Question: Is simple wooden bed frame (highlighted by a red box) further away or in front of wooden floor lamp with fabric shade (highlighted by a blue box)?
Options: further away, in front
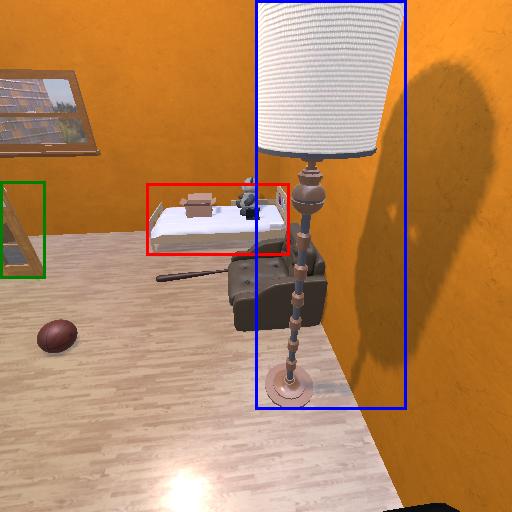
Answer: further away